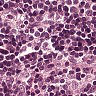
Metastatic tissue present: no